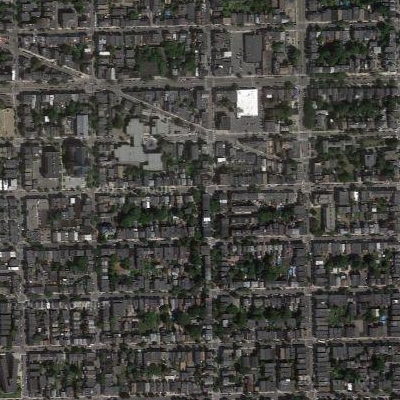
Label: Resident